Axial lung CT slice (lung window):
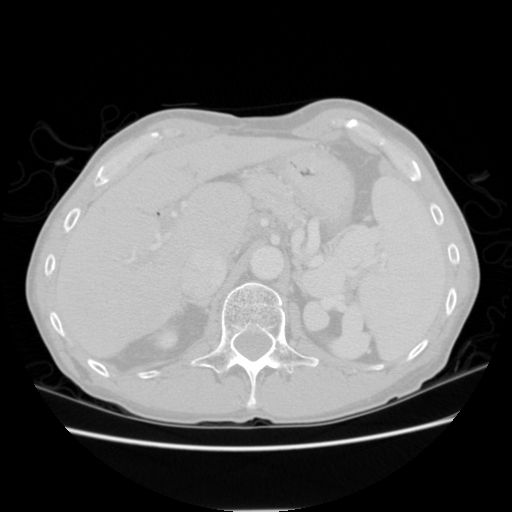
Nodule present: no